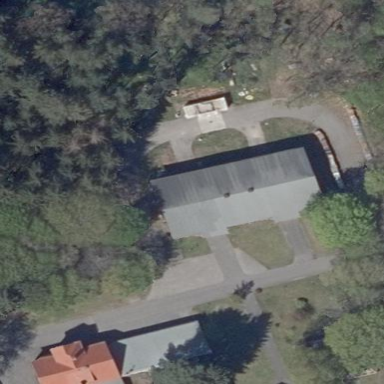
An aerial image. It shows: Farm auxiliary building with gabled roof.